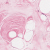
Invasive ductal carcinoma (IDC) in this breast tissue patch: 0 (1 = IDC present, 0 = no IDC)